Question: I'm workin on an Angular Project where I output a list of objects in a table.
Here is an image:
What I want to achieve, is that when you click on a text, this specific text should be swapped against a textfield, so I can change the text and then save it through a controller.
To be more exact, I know how to add a 'ng-click' action to the text, but I'm not sure how to target this specific text for the swap and how to save the input of this specific textfield (assuming the textfield has a 'ng-model' bound to it). Maybe I can use the id's of the objects? Or can I assign a controller for each object which handles its logic? What's the best way to do this? Thanks!
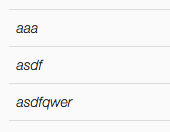
Answer: To swap between label and edit field you can introduce a new variable on the object itself.
I hope the fiddle helps you.
<URL>
Here I have simply used 'showEdit'